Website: macys
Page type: customer-info-address
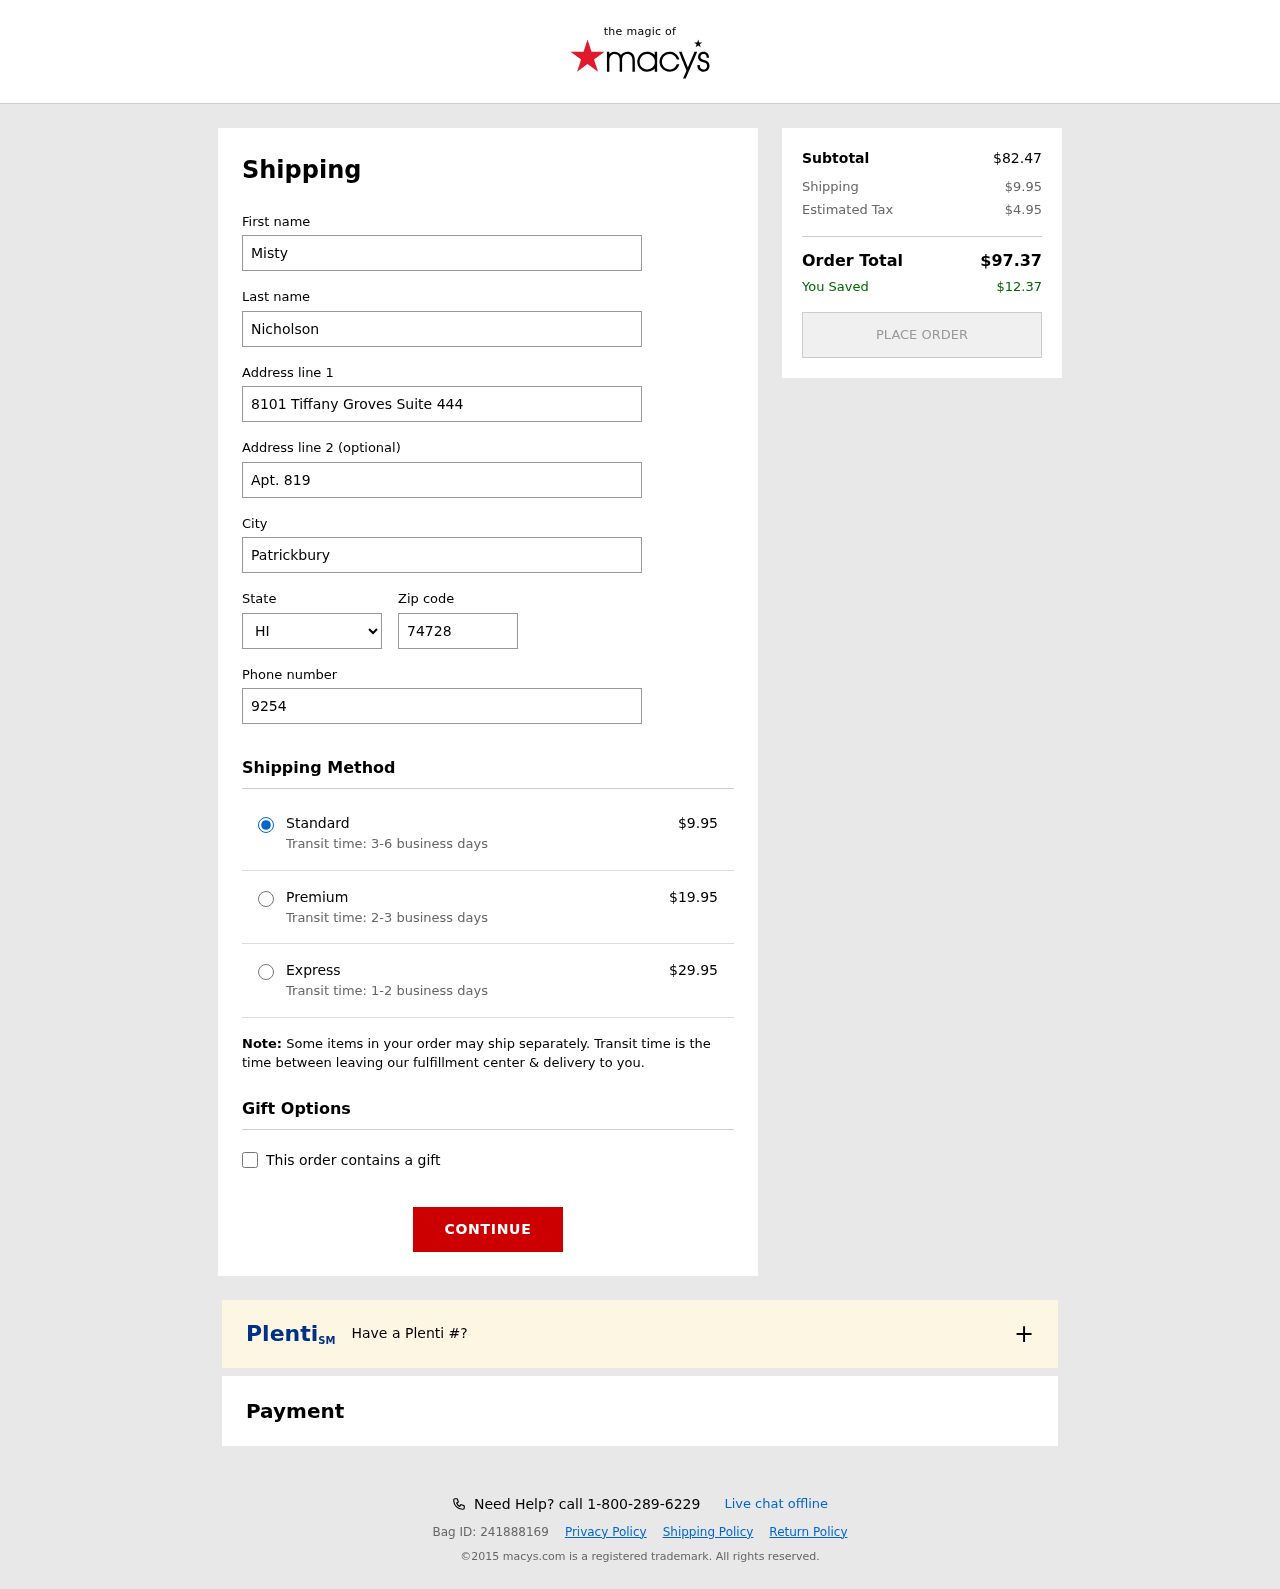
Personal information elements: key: PII_CITY
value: Patrickbury
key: PII_FIRSTNAME
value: Misty
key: PII_LASTNAME
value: Nicholson
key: PII_PHONE
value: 9254987984
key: PII_POSTCODE
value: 74728
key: PII_STATE_ABBR
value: HI
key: PII_STREET
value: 8101 Tiffany Groves Suite 444
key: PII_STREET2
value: Apt. 819
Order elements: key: ORDER_SHIPPING_COST
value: $9.95
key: ORDER_SHIPPING_COST_PREMIUM
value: $19.95
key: ORDER_SHIPPING_COST_EXPRESS
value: $29.95
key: ORDER_SUBTOTAL
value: $82.47
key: ORDER_TAX
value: $4.95
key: ORDER_TOTAL
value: $97.37
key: ORDER_SAVINGS
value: $12.37